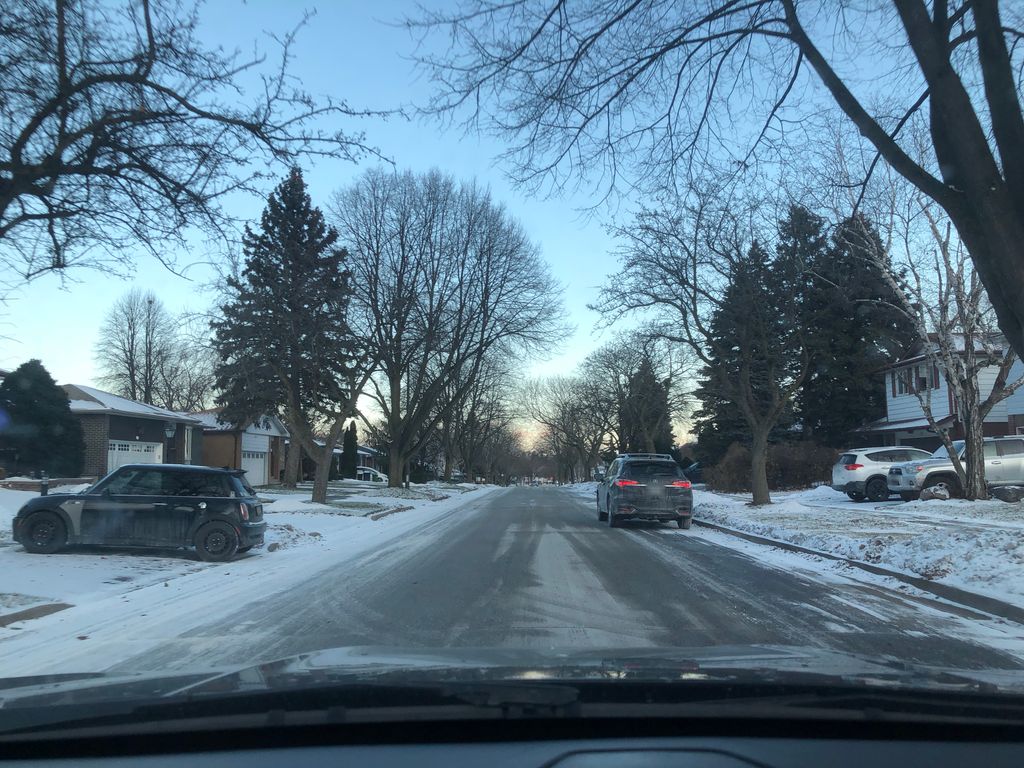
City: toronto